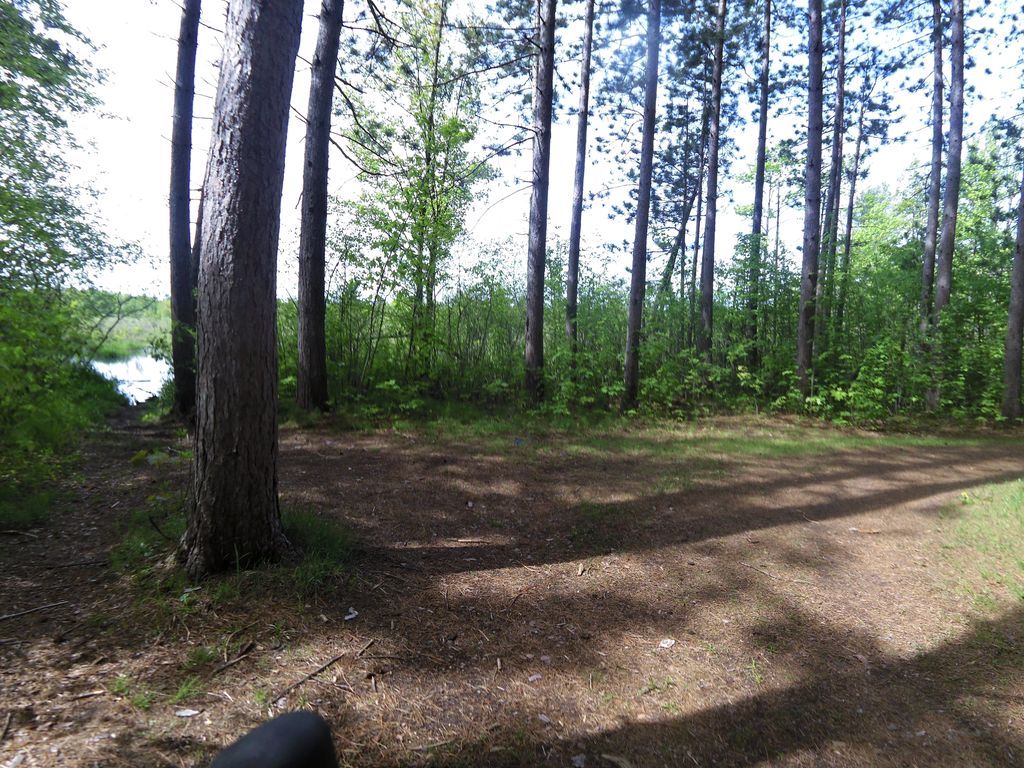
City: ottawa-gatineau